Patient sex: M
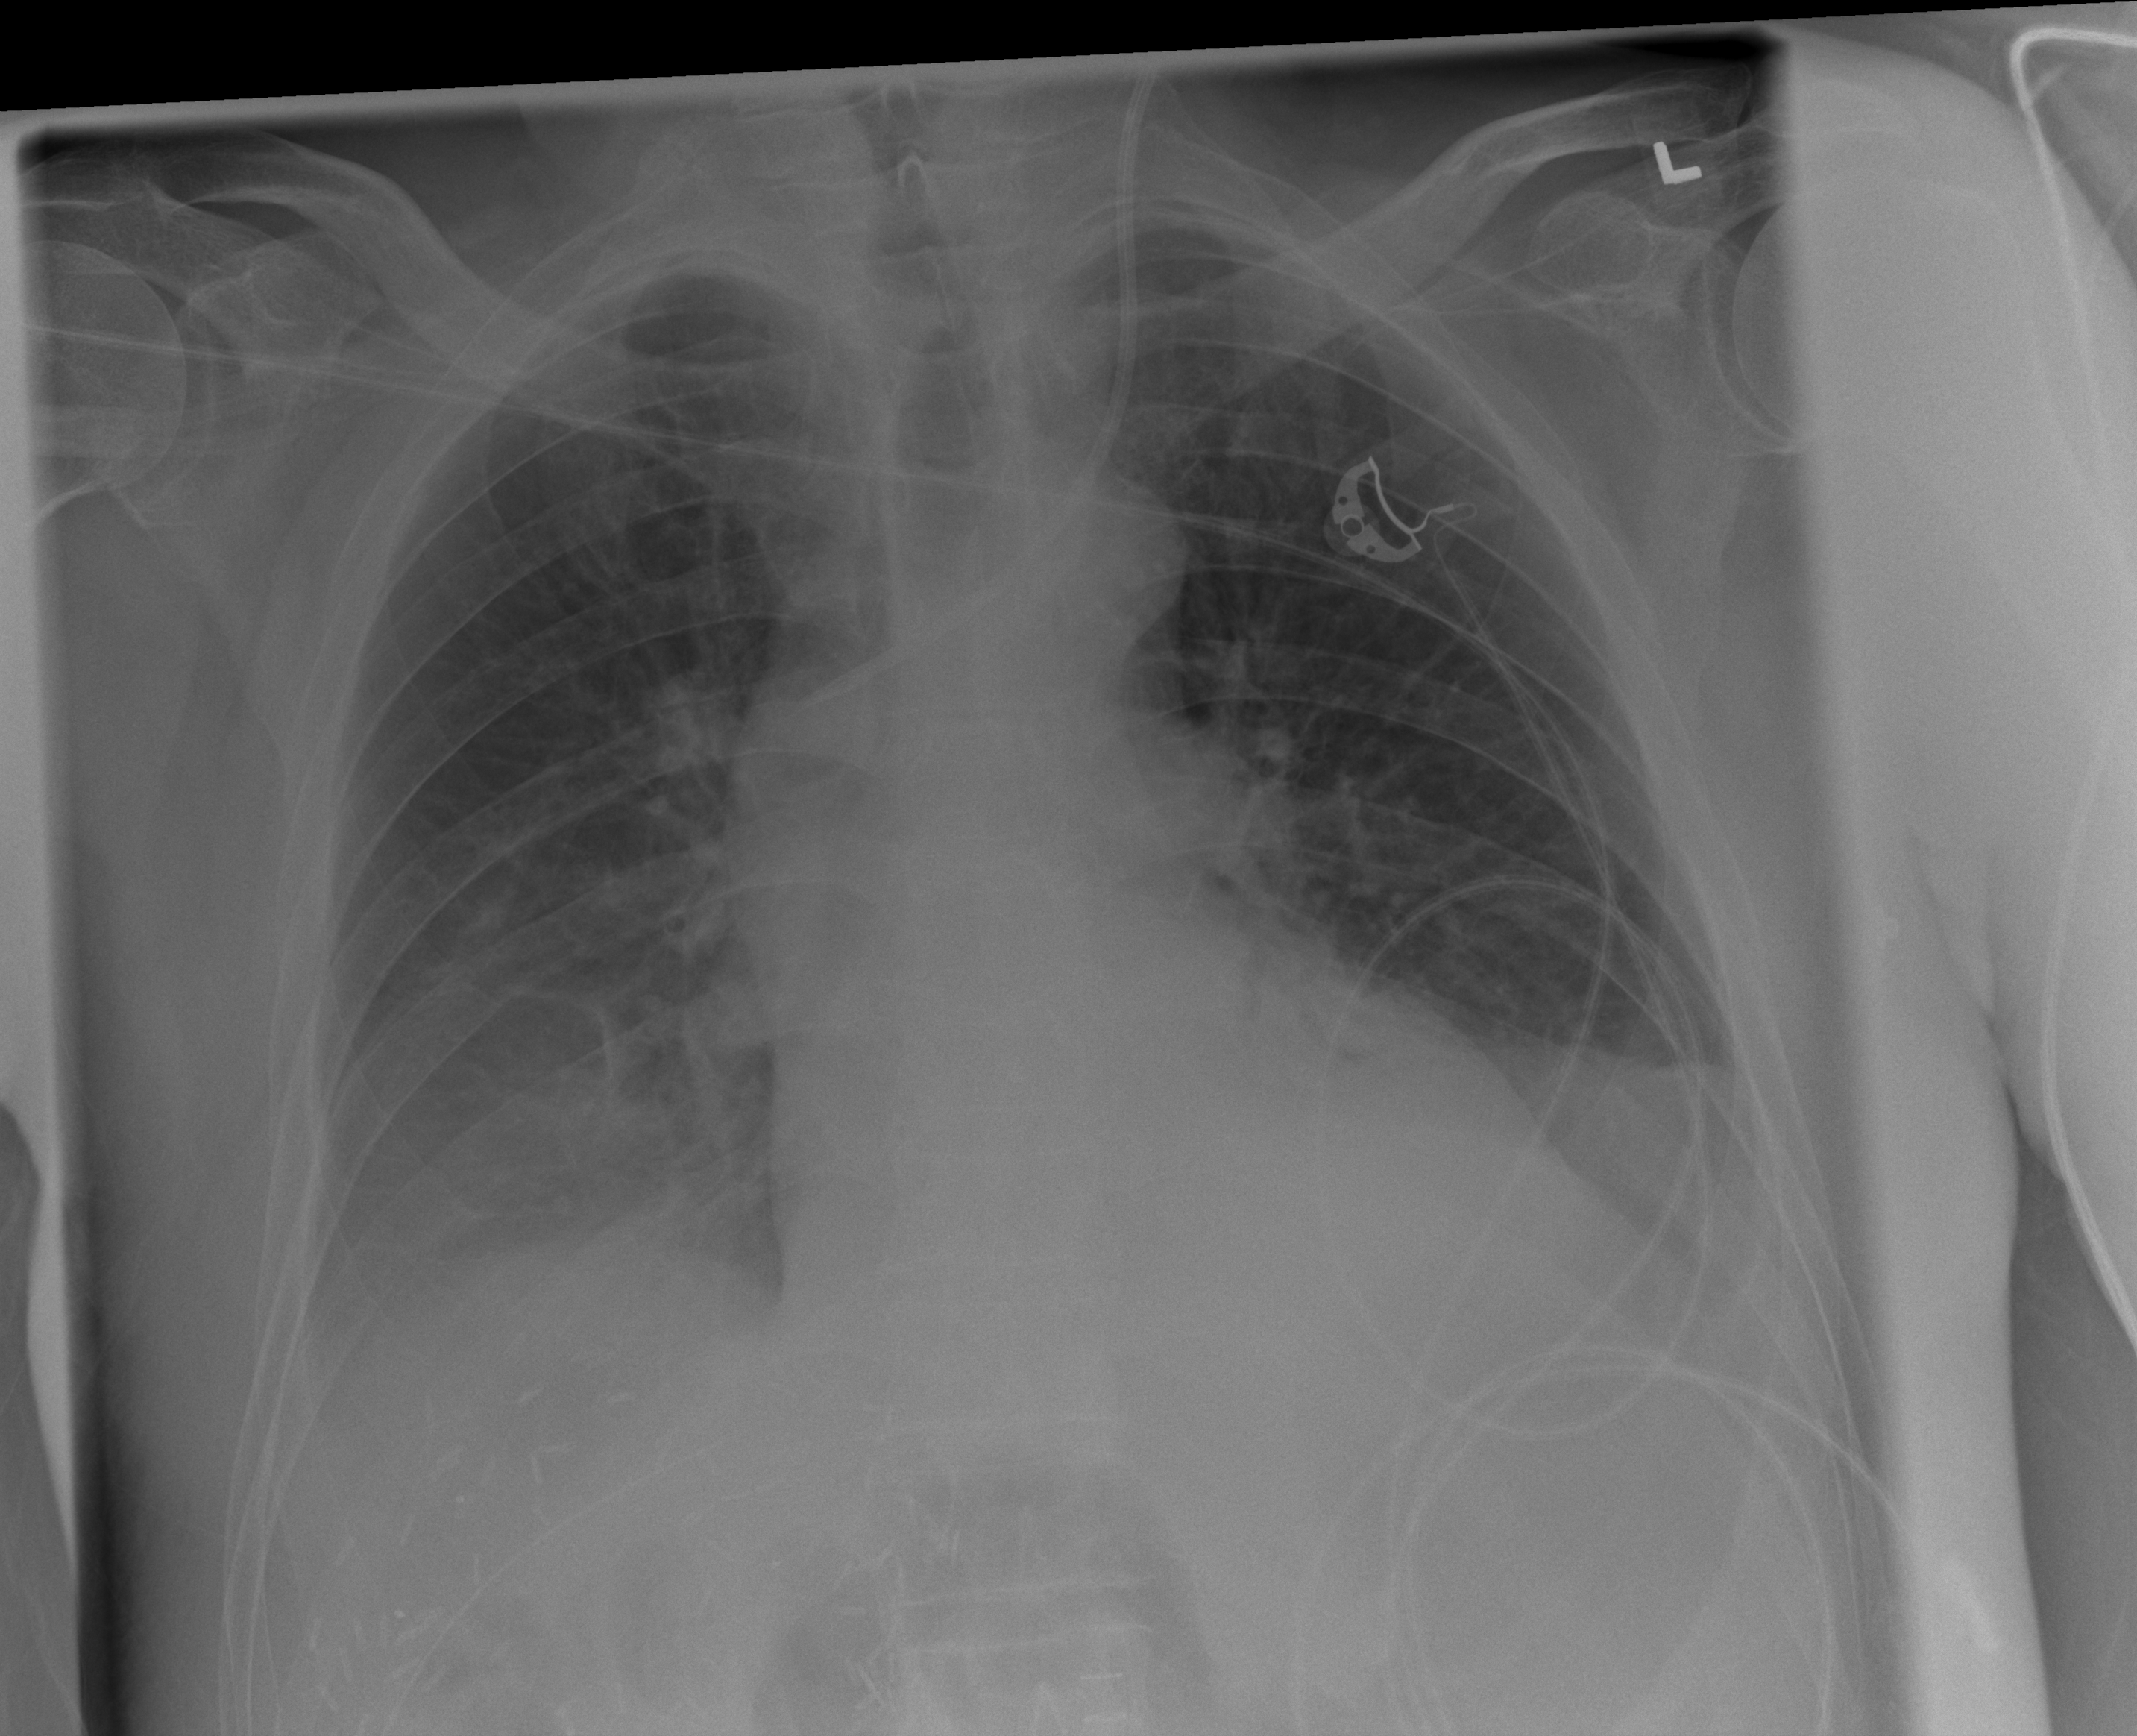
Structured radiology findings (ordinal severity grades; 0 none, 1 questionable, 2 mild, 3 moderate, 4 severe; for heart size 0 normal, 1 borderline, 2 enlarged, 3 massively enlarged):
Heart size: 2
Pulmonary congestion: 2
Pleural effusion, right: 2
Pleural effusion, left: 2
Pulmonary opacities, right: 0
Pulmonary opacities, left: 2
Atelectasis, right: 2
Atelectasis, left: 2